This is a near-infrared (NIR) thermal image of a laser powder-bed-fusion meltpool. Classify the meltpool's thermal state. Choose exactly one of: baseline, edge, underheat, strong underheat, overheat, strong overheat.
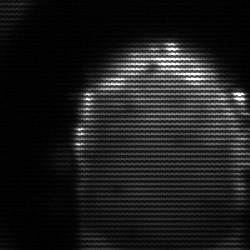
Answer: baseline